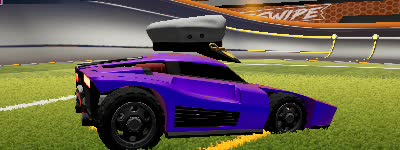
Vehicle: breakout